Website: apple
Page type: billing-address
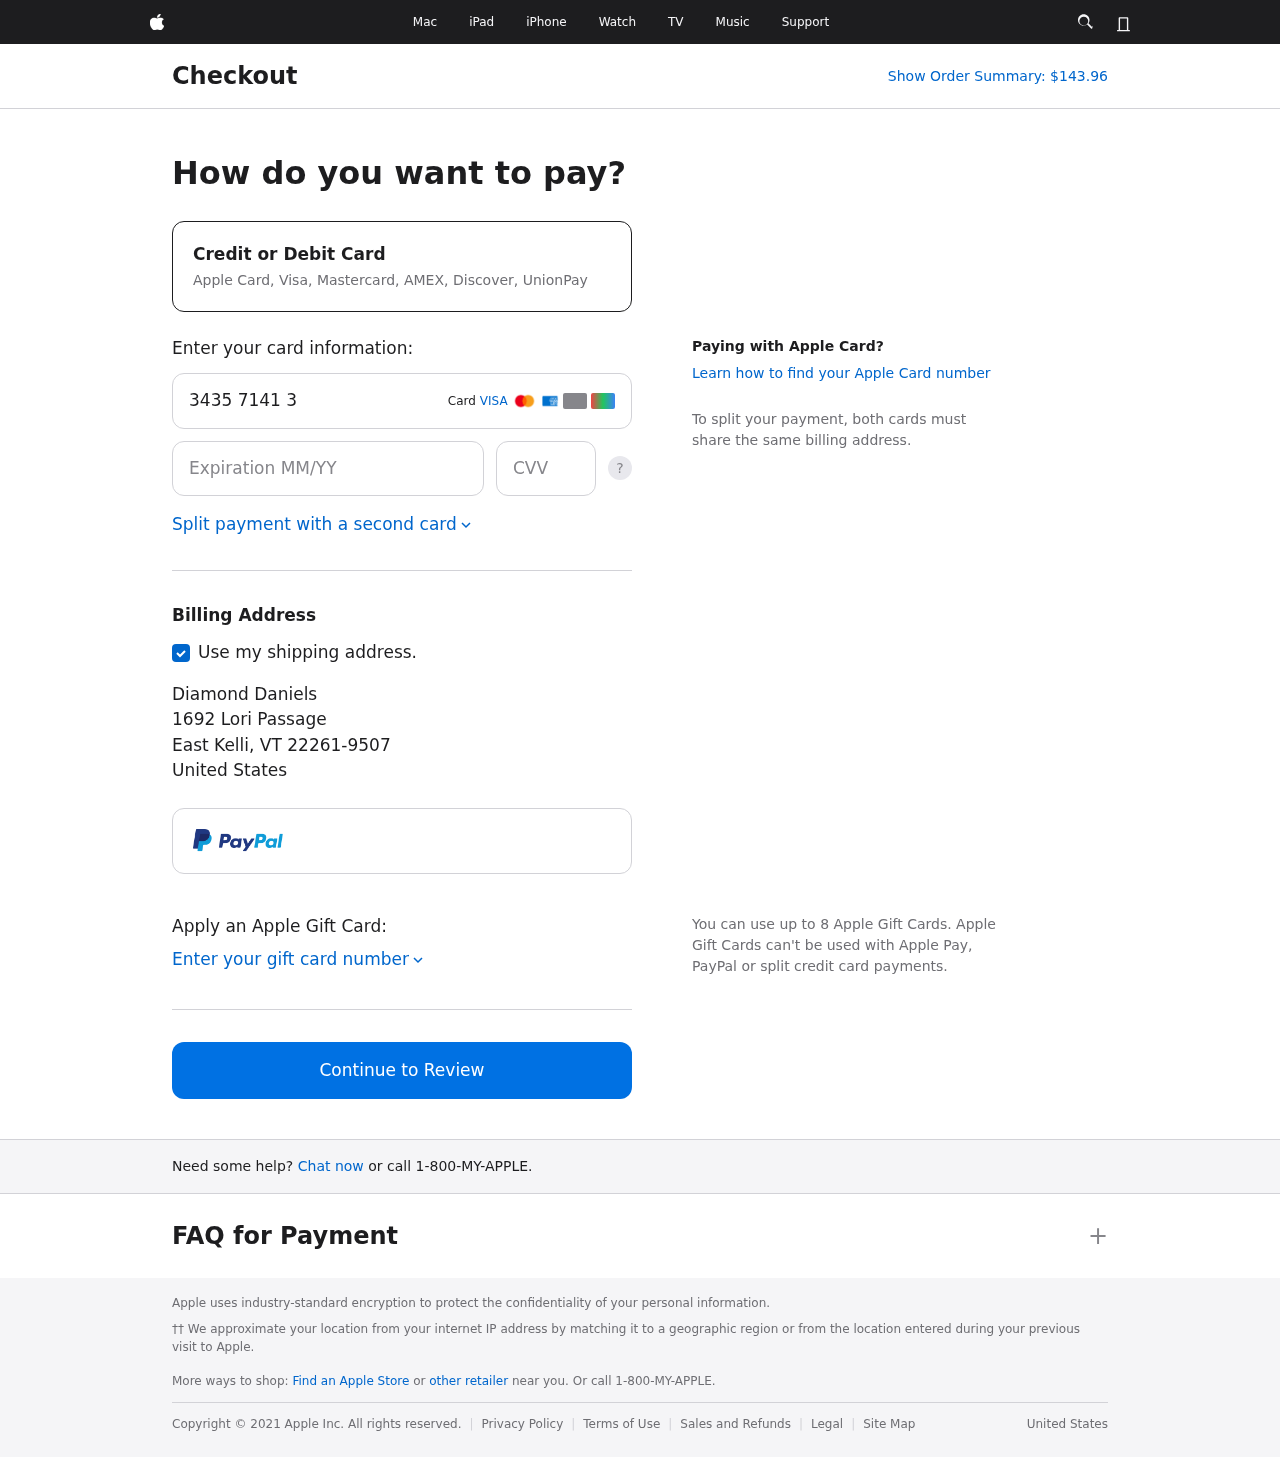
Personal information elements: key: PII_CARD_CVV
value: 2224
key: PII_CARD_EXPIRY
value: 06/26
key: PII_CARD_NUMBER
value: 3435 7141 3274 727
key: PII_CITY
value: East Kelli
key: PII_COUNTRY
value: United States
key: PII_FULLNAME
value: Diamond Daniels
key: PII_POSTCODE_FULL
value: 22261-9507
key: PII_STATE_ABBR
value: VT
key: PII_STREET
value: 1692 Lori Passage
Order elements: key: ORDER_TOTAL
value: Show Order Summary: $143.96